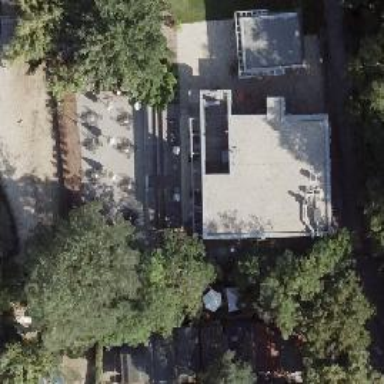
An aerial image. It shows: Club home community center building.